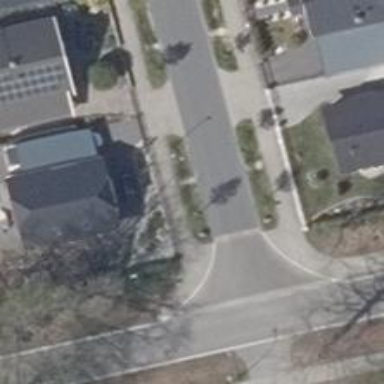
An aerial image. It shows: Residential road with asphalt surface. There are sidewalks on both sides and cycle track.